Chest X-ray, AP view. Patient: 33 years old, sex F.
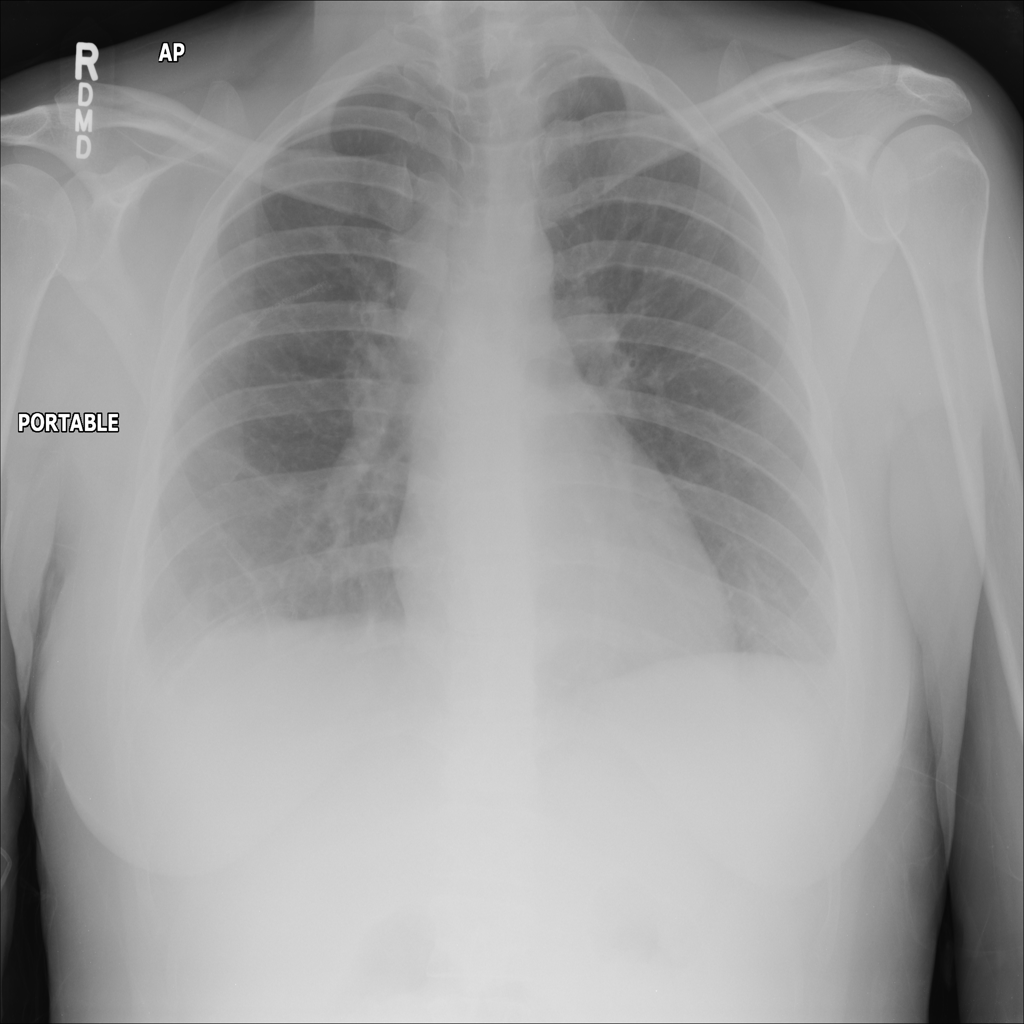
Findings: Pleural_Thickening